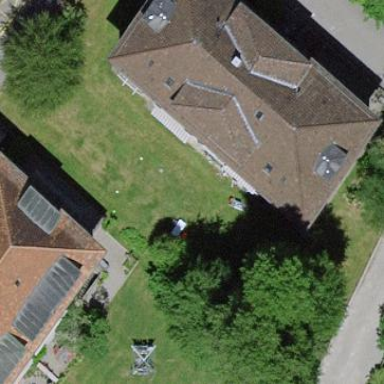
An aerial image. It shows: Residential building with hipped roof.